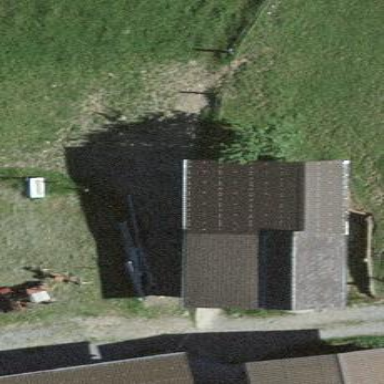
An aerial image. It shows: Rural barn.